Interaction volume radius: 5 \u00c5
Interaction volume height: 15 \u00c5
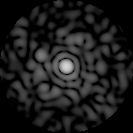
Disorder parameter: 0.854